Question: I am trying to create a column chart in asp.net. I have a data table which returns value as:
Table Total Completed
Table1 10 4
Table2 100 85
I want to show this using column chart like this :-

can anyone tell me how to use the chart & series of ASP.NET chart control to achieve this ?
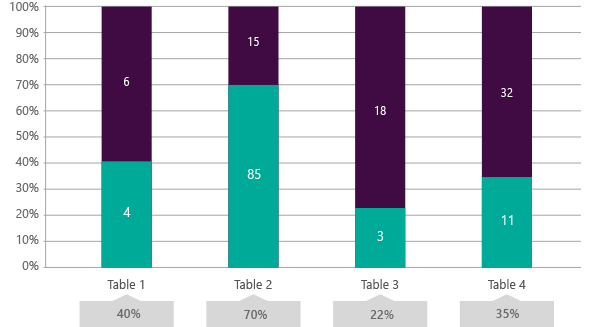
Answer: You can use stacked barchart control of ajax control toolkit.
'''
<cc1:BarChart ID="BarChart1" runat="server" ChartHeight="300" ChartWidth="450"
ChartTitle="Your Chart Title" CategoriesAxis="Table 1,Table 2, Table 3, Table 4"
ChartType="StackedColumn" ChartTitleColor="#0E426C" CategoryAxisLineColor="#D08AD9"
ValueAxisLineColor="#D08AD9" BaseLineColor="#A156AB">
<Series>
<cc1:BarChartSeries Name="DataValues1" BarColor="#6C1E83" Data="4,85,3,11" />
<cc1:BarChartSeries Name="DataValues2" BarColor="#D08AD9" Data="6,15,18,32" />
</Series>
</cc1:BarChart>
'''